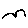
Label: bird